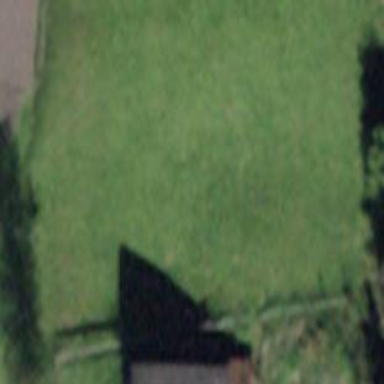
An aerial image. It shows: Barn.